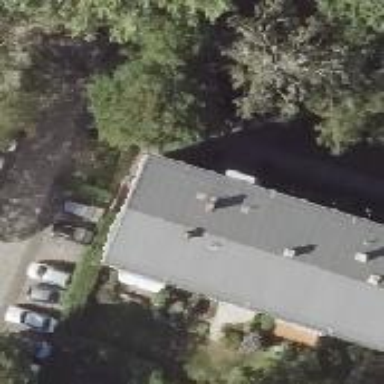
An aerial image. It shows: Gabled roof on residential building.